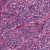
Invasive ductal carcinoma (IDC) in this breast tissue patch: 1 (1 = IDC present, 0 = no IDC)